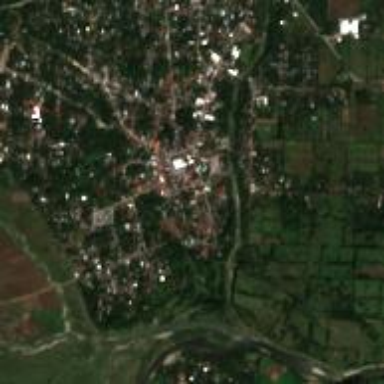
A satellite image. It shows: Town.